Interaction volume radius: 5 \u00c5
Interaction volume height: 15 \u00c5
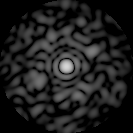
Disorder parameter: 0.835